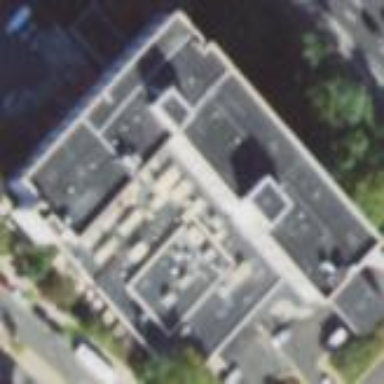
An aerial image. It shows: Hotel building.